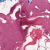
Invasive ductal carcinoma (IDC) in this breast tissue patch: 0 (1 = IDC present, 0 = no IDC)